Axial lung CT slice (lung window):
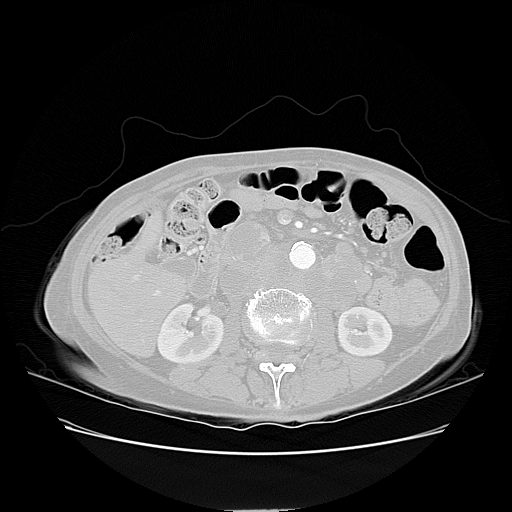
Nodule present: no